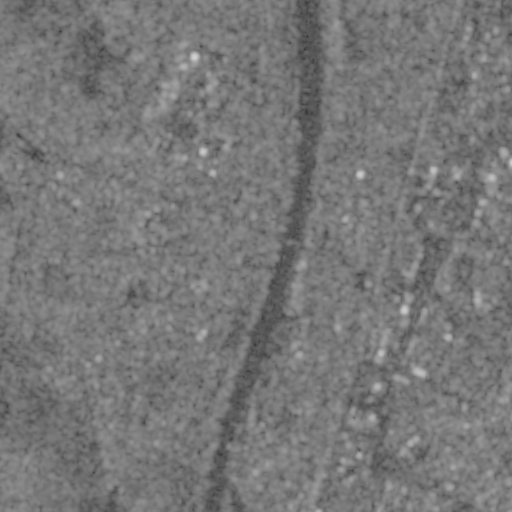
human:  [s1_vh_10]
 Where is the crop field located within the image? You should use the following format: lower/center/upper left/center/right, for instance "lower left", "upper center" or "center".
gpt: The crop field is located in the left of the image.
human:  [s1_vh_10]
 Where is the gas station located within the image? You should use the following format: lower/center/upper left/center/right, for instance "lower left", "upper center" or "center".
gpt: The gas station is located in the upper right of the image.
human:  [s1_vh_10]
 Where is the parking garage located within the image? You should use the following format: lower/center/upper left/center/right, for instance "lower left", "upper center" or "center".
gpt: The parking garage is located in the lower right of the image.
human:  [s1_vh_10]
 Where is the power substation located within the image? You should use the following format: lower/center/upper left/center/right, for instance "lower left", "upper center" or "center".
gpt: The power substation is located in the upper right of the image.
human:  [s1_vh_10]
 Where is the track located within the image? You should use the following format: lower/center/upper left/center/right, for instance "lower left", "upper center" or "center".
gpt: The track is located in the center right of the image.
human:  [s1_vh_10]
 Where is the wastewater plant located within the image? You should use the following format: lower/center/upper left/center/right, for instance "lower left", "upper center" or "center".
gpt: The wastewater plant is located in the upper right of the image.
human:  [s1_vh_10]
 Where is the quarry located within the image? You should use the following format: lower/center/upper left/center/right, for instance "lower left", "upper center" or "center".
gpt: There is no quarry in the image.

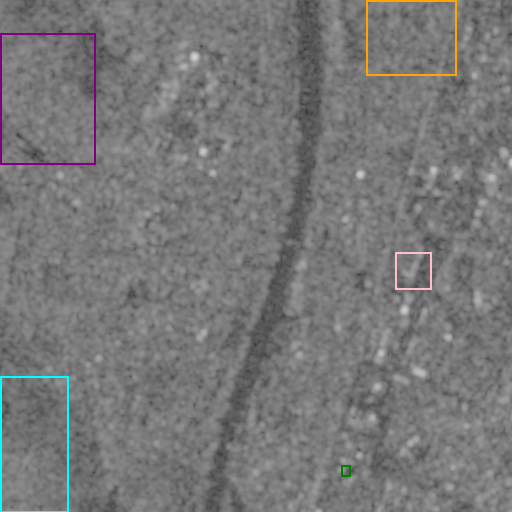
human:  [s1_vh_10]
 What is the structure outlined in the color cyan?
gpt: The structure outlined in cyan is a crop field.
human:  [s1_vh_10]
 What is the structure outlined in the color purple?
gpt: The structure outlined in purple is a park.
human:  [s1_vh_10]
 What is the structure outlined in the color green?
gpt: The structure outlined in green is a parking garage.
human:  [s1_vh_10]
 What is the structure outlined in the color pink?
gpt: The structure outlined in pink is a parking lot.
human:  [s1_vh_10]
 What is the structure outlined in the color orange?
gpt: The structure outlined in orange is a wastewater plant.
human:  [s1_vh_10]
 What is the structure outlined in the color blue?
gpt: There is no blue outline.